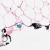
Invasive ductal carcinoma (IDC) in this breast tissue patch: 0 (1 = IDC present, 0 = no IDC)